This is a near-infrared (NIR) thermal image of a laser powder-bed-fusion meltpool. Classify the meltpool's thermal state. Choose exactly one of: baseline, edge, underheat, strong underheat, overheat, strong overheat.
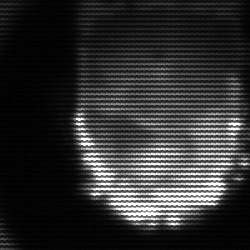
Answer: baseline